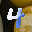
Label: 4